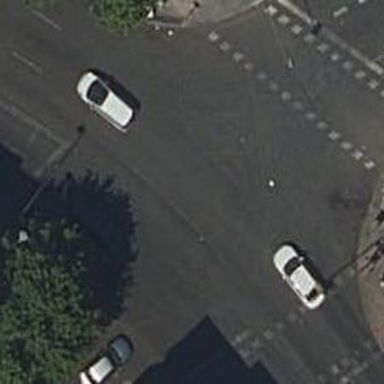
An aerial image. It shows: Road with traffic signals.